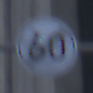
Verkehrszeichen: EndeGeschwindigkeit60
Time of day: SunriseSunset
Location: Outdoor (Urban)
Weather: Clear
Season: NotSpecified
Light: Natural